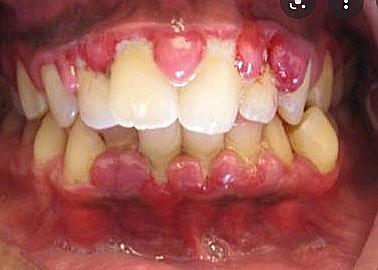
Condition: Gingivitis